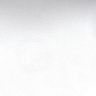
Metastatic tissue present: no